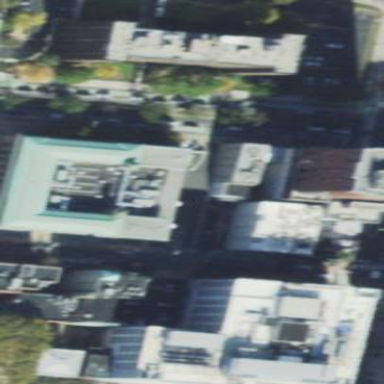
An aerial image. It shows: Building serving as post office.